Question: I have 2 issues, the first one is, I can't get my lines to match up in the print out of my array. I can only get the first line to match up!
'''
void printStructs(struct student *list, int size){
int j = 0;
printf("Last Name, First Name Term ID Course Section
");
printf("-------------------------------- ---- --------- ------ -------
");
while(j < size){
printf("%s, %-21s %-5d %-11d %s%d %7s
", list[j].lastname, list[j].firstname, list[j].term, list[j].id, list[j].subjectname,list[j].catalog, list[j].section);
j++;
}
}
'''
This provides me with the output of this!

See how only the first one is lined up properly? How do I get the remaining lines to do this!?
Now my second issue is one I just simply can't see. Notice that extra "Susan" in the second to last line before the last name is displayed? Where is that coming from!? It works for all the other names, what am I not seeing here?
EDIT: The error involving the extra name CAN NOT BE FOUND HERE! just realized it has something to do with my loop initializing the name to that value, will edit further if I can't figure it out, for now ignore!
EDIT2 "Extra String Issue!":
Alright so I have narrowed down where the issue is but not exactly why it happens, I believe it has something to do with delimiters...here is the code
'''
studentsRead = readStudentList(inputf, students, N);
printf("%s
", students[6].lastname);
printStructs(students, studentsRead);
/*for (j = 1 ; j <= 10-1 ; j++){
for(k = 0 ; k <= 10-2 ; k++){
if(students[k] > students[k+1]){
temp = students[k];
students[k] = students[k+1];
students[k+1] = temp;
}
}
}*/
fclose(inputf);
return 0;
}
int readStudentList(FILE *f, struct student *list, int maxSize){
char buff[65];
int count = 0;
while((count < maxSize) && (fgets(buff, sizeof(buff), f) != NULL)){
struct student item;
if(parseStudent(&item, buff)){
list[count++] = item;
}
}
return count;
}
int parseStudent(struct student *person, char *data){
char *ptr;
int i = 0;
ptr = strtok(data, DELIM);
person[i].term = atoi(ptr);
ptr = strtok(NULL, DELIM);
person[i].id = atoi(ptr);
ptr = strtok(NULL, DELIM);
strcpy(person[i].lastname, ptr);
printf("%s
", person[i].lastname);
ptr = strtok(NULL, DELIM);
strcpy(person[i].firstname, ptr);
ptr = strtok(NULL, DELIM);
strcpy(person[i].subjectname, ptr);
ptr = strtok(NULL, DELIM);
person[i].catalog = atoi(ptr);
ptr = strtok(NULL, DELIM);
strcpy(person[i].section, ptr);
}
'''
Going through this code everything prints normally until that printf after my readStudentList call, which prints out the last name with the first name String stuck in at the end. Although printed in my parse function the last name seems to appear normally? I've been attempting to put print outs all over the place to see where it goes wrong but some of them wont even print anything?
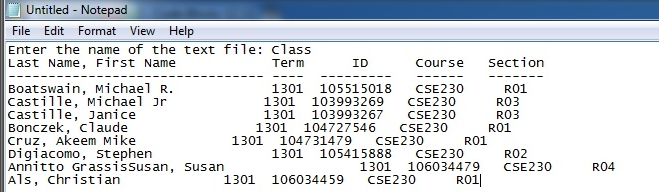
Answer: The problem is where you're printing the last name with just '%s' instead of specifying a width. That means the rest of the line is getting shifted left or right depending on the length of the first name.
As for how you should format this, you want to start by concatenating the first and last names together, then printing the result in a fixed-width:
'''
char buffer[256];
sprintf(buffer, "%s, %s", list[j].lastname, list[j].firstname);
printf("%-32s ...", buffer, ...);
'''
My guess is that the duplicated name problem stems from reading the data incorrectly; doesn't seem to be in the code you've shown.